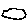
Label: cloud